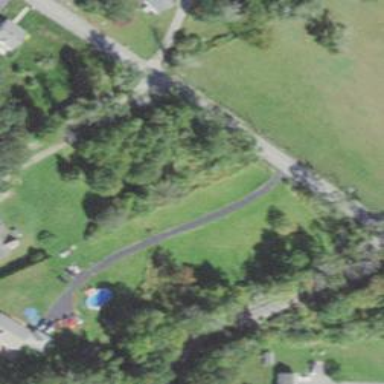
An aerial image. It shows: Residential driveway used as service road.